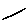
Label: line